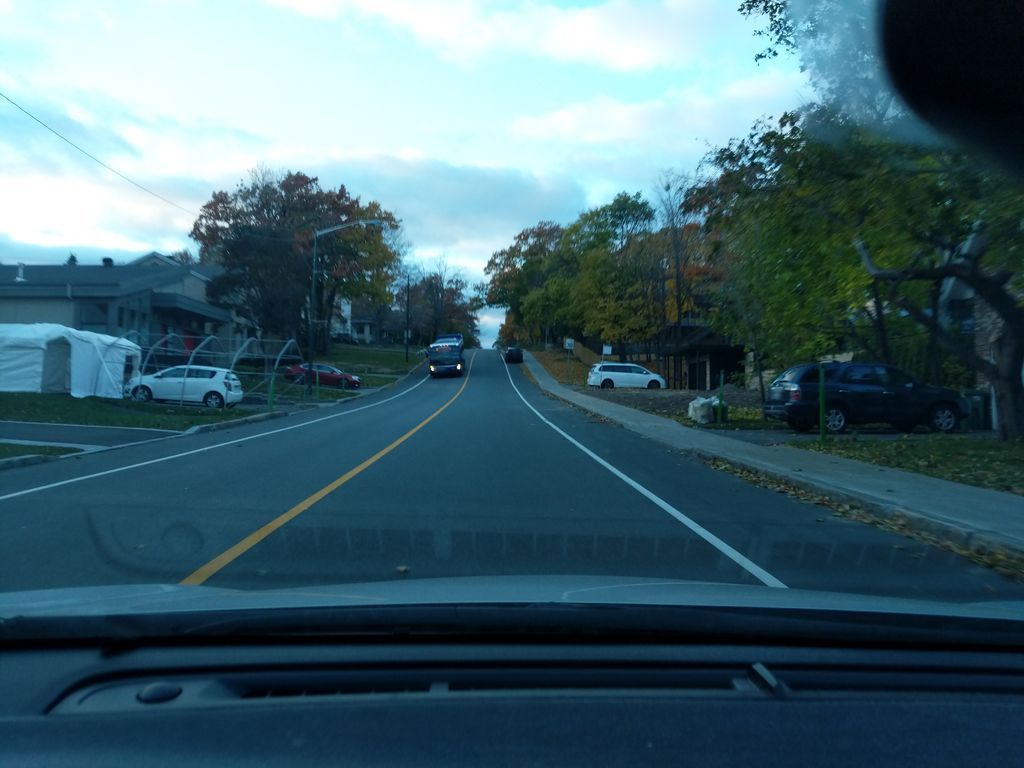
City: quebec_city